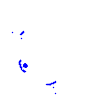
Particle: kaon